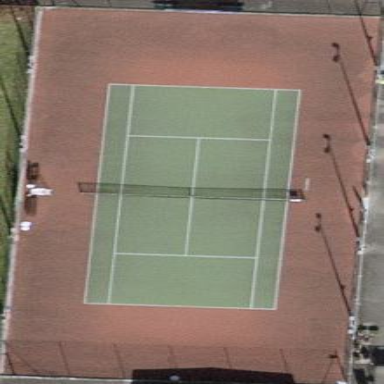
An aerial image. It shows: Tennis court in leisure pitch.